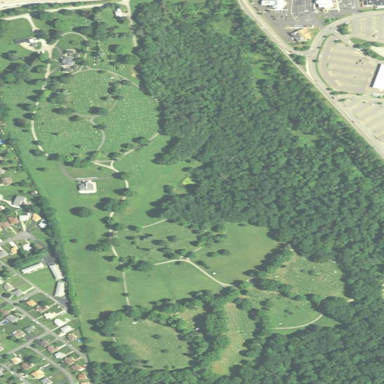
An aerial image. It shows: Graveyard.